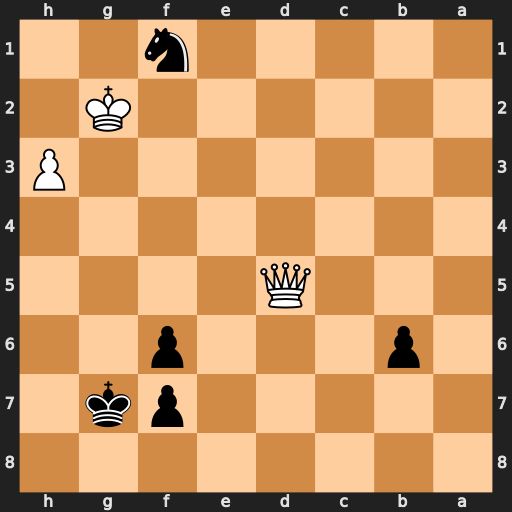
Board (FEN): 8/5pk1/1p3p2/3Q4/8/7P/6K1/5n2
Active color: b
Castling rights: -
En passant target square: -
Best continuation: Ne3+ Kf3 Nxd5